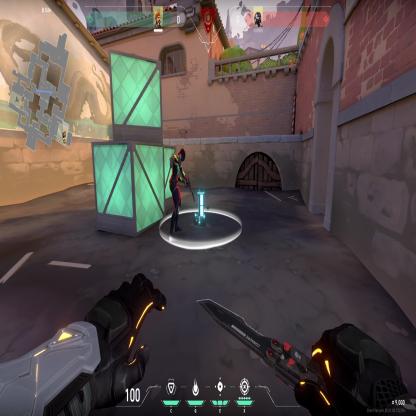
Label: enemy ; planted spike